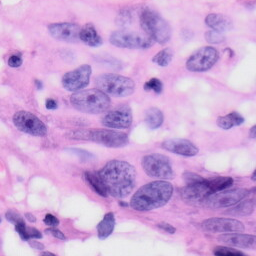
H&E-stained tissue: Skin